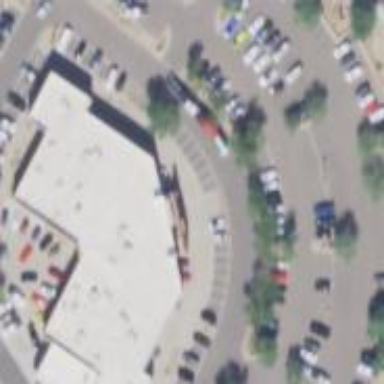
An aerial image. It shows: Building that houses car shop.